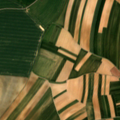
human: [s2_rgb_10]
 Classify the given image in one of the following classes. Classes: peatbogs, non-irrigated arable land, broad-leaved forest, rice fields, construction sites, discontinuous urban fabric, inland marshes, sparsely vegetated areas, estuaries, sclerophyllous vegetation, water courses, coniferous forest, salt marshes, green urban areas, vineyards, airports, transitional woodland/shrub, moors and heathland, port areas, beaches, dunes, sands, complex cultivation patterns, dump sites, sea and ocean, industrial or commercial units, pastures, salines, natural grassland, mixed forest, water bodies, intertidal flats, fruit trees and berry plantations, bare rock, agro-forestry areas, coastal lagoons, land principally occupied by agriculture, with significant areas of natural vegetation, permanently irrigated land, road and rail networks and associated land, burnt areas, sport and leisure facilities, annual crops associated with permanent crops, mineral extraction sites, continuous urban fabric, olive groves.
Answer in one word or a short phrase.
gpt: non-irrigated arable land